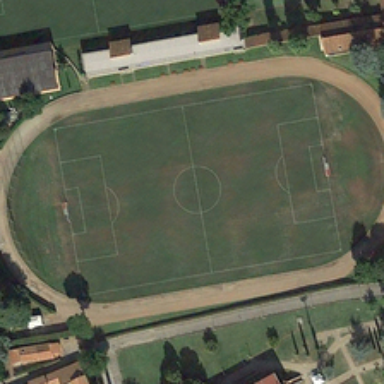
A lot of trees are planted around the football field .